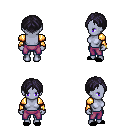
a pixel art fantasy rpg character, female body template, dark elf, purple skin, gold arm armor, magenta pants, raven parted hairstyle, bracelets, black slippers, four views (front, back, left, right), 2x2 character sprite sheet, small pixel art, hard edges, no anti-aliasing